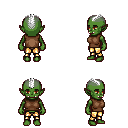
a pixel art fantasy rpg character, female body template, orc, green skin, brown sleeveless shirt, gold greaves, white short mohawk hairstyle, four views (front, back, left, right), 2x2 character sprite sheet, small pixel art, hard edges, no anti-aliasing